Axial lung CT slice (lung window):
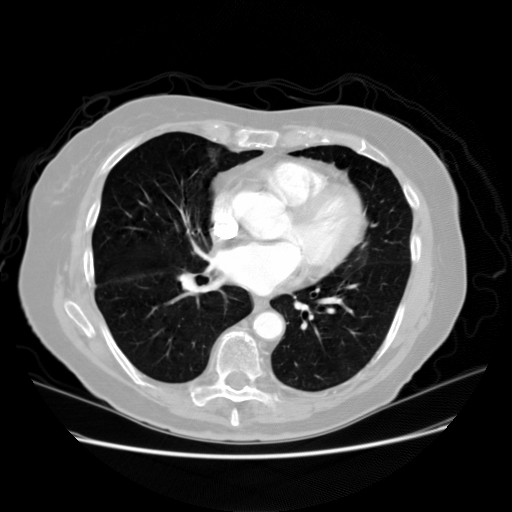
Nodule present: no